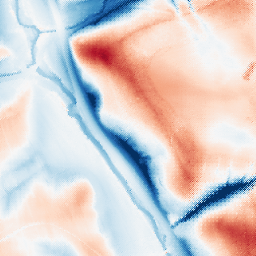
Category: classical
Decomposition family: gaussian_anisotropic
Decomposition parameters: sigma_x: 20
sigma_y: 20
Upsampling method: regularized
Upsampling parameters: scale: 4
lambda_reg: 0.1
Upsampling scale: 4